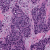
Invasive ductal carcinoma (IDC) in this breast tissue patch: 1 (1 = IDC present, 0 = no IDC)